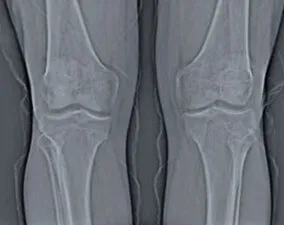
Right knee images before surgery. X-ray with no sign of osteoarthritis.
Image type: radiology (x_ray)